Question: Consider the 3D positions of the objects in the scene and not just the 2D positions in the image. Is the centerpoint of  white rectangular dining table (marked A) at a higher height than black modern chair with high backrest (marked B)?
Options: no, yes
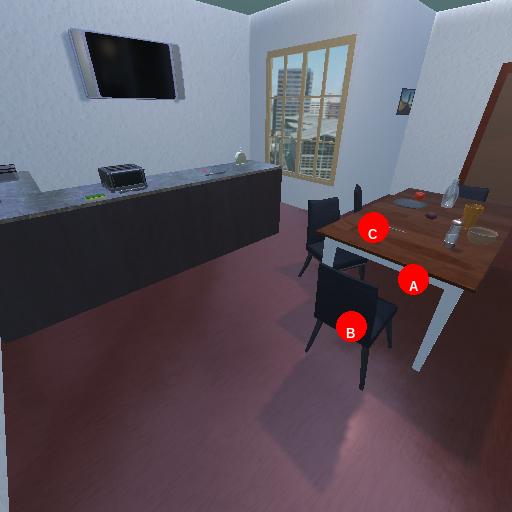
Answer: no